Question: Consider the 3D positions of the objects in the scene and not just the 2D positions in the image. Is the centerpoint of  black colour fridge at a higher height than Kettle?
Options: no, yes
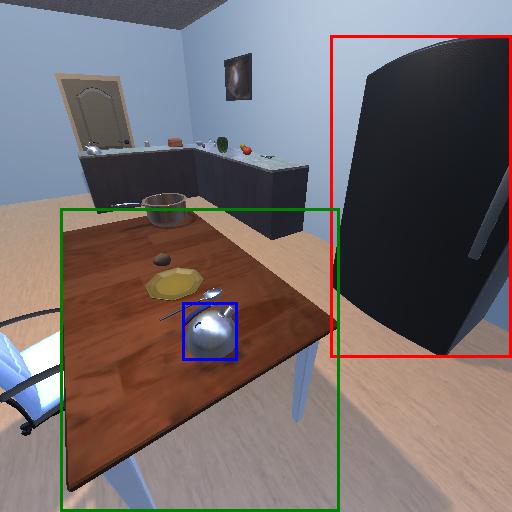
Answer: no